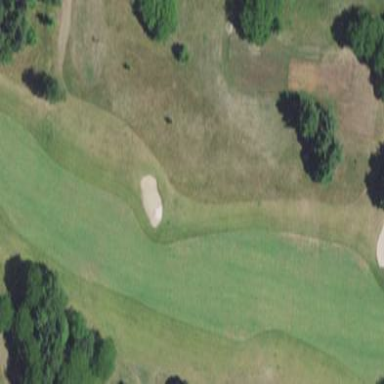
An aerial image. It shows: Golf fairway in the image.